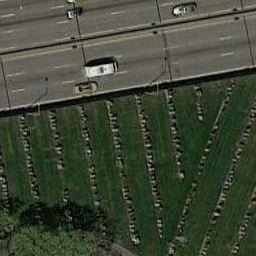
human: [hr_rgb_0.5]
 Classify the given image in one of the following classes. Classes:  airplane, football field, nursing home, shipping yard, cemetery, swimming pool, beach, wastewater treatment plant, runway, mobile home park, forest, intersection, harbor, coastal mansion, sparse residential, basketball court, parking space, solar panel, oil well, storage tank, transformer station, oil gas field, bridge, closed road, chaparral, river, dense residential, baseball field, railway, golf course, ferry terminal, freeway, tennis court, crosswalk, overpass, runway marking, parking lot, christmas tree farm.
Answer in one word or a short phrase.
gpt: cemetery